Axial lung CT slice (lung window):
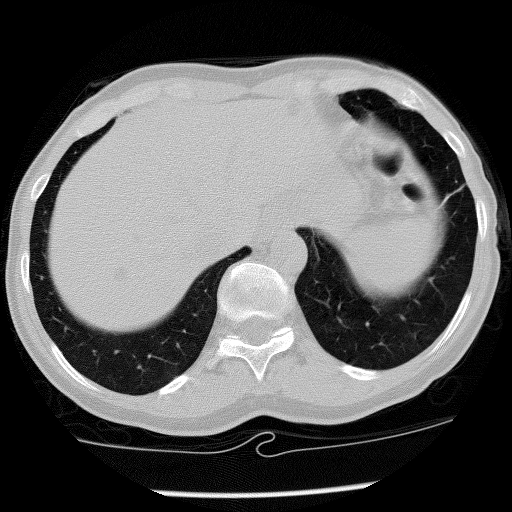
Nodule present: no